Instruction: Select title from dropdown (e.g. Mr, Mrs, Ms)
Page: traveler
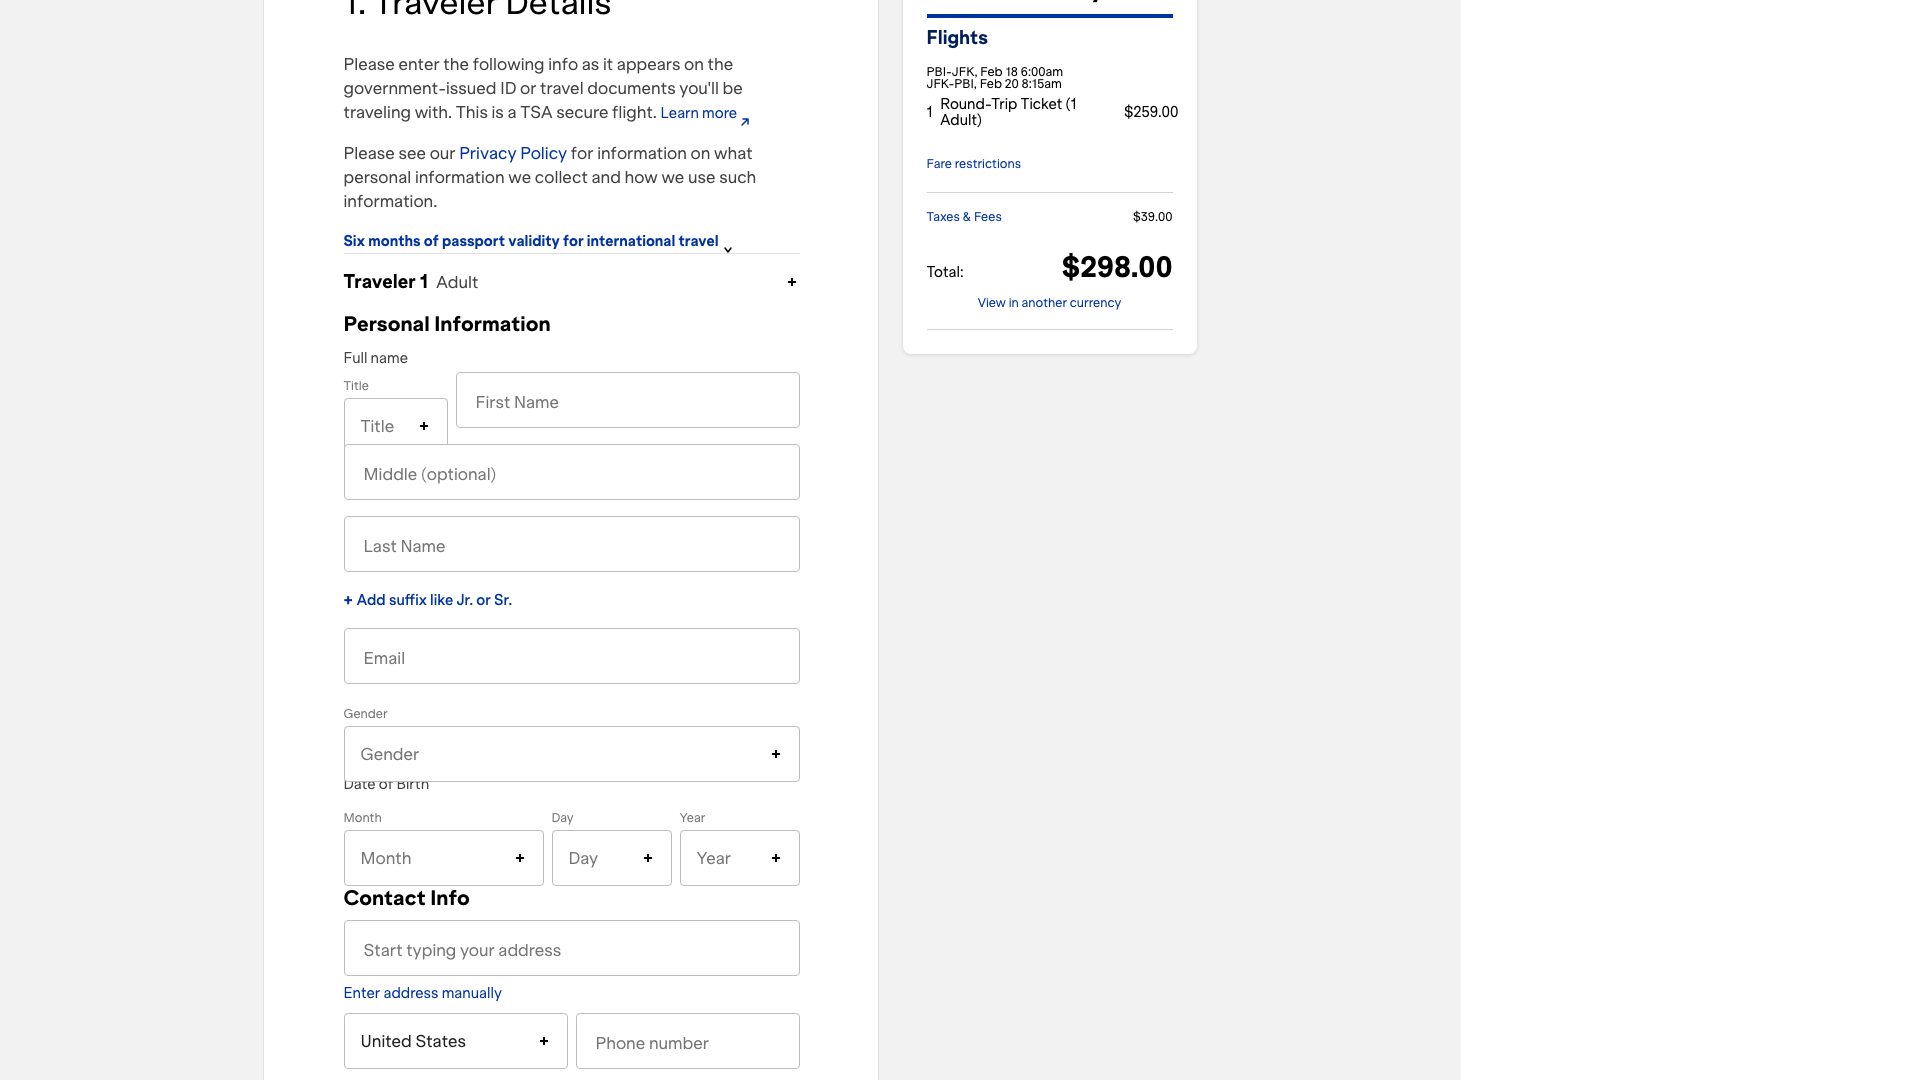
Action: click